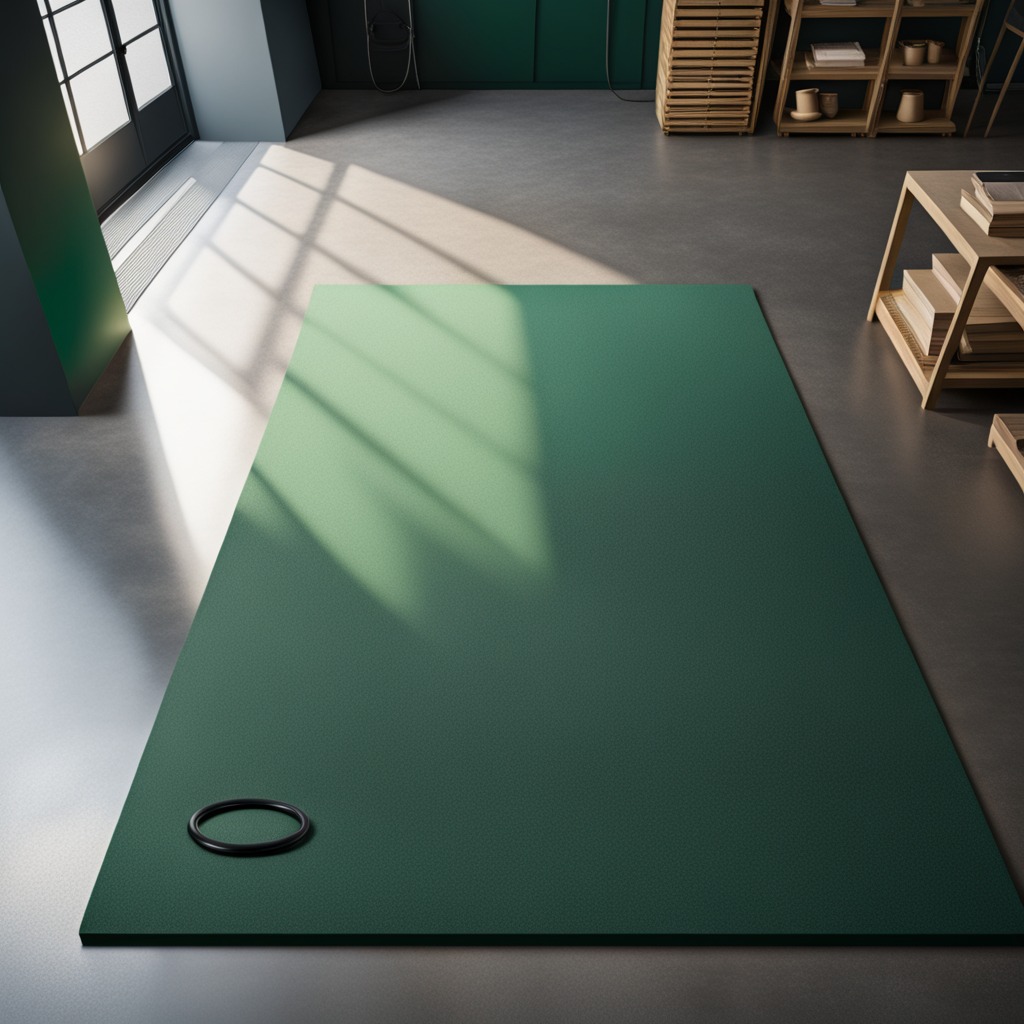
A rubber O-ring is lying on the green rubber mat.